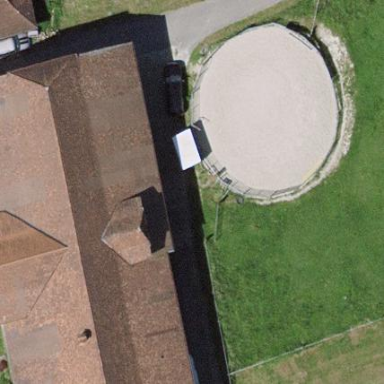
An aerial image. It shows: Equestrian pitch for leisure land use.